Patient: sex F, age 58
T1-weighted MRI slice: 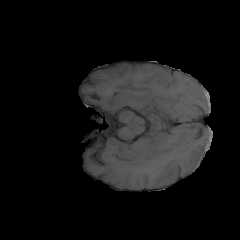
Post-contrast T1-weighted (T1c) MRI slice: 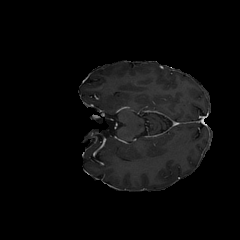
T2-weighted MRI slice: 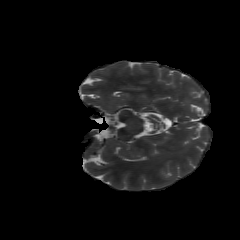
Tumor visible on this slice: no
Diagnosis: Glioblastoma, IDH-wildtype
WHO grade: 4